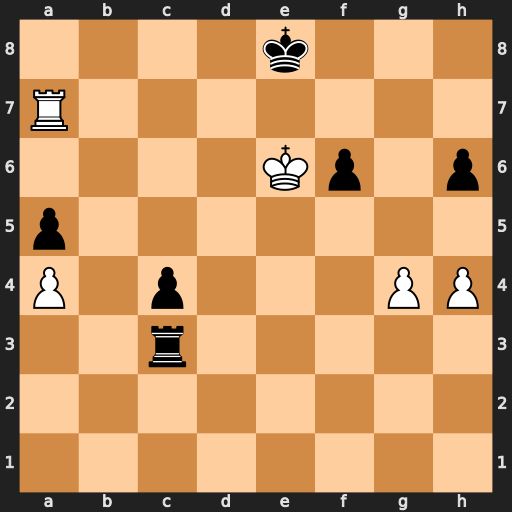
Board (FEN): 4k3/R7/4Kp1p/p7/P1p3PP/2r5/8/8
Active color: w
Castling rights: -
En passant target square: -
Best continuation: Ra8#